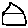
Label: house